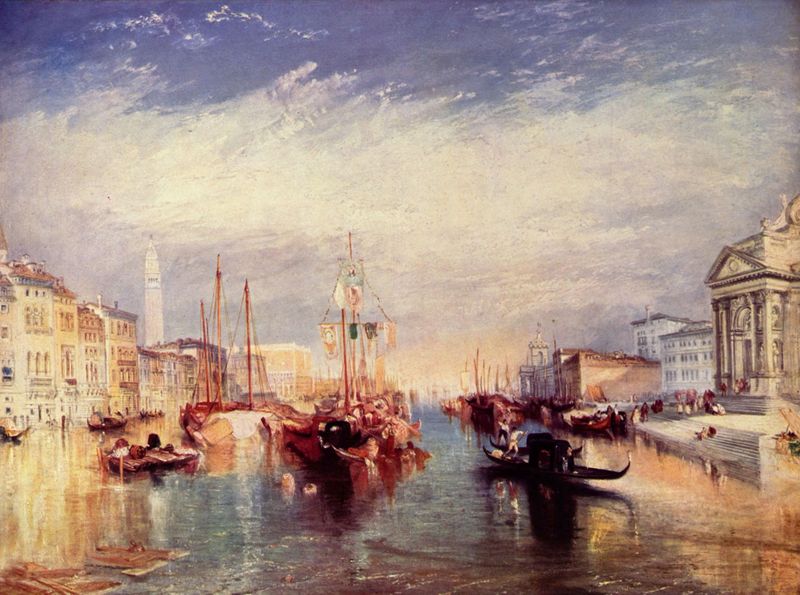
Titel: Venedig vom Portal Madonna della Salute
Künstler: William Turner
Standort: New York (New York)
Institution: The Metropolitan Museum of Art
Schlagwörter: blau, gemälde, himmel, meer, schatten, wasser, weiß, wolken, fluss, gelb, landschaft, menschen, see, stadt, ufer, abend, braun, licht, pastell, schwarz, säulen, gebäude, haus, rot, wolke, architektur, öl, häuser, morgen, sonnenaufgang, spiegelung, gewässer, kanal, kirche, gold, boot, boote, ruder, turm, schiff, schiffe, segel, segelboot, wellen, ansicht, fahnen, fassaden, italien, vedute, venedig, fahne, fischer, flagge, mast, segelschiff, giebel, dunst, farbe, platz, hafen, anleger, masten, steg, treibholz, treppe, turner, impressionistisch, stufen, reflexion, unscharf, palast, palazzi, fischerboot, fischerboote, wappen, verschwommen, pfingstrosen, portikus, floss, obelisk, tempel, flaggen, anlegestelle, campanile, lagune, geschoss, paläste, canale grande, vendig, gondel, gondeln, gondolieri, san marco, mäste, william turner, selgelschiff, giebl, schwwarz, promendade, bootwe, moritzplatz